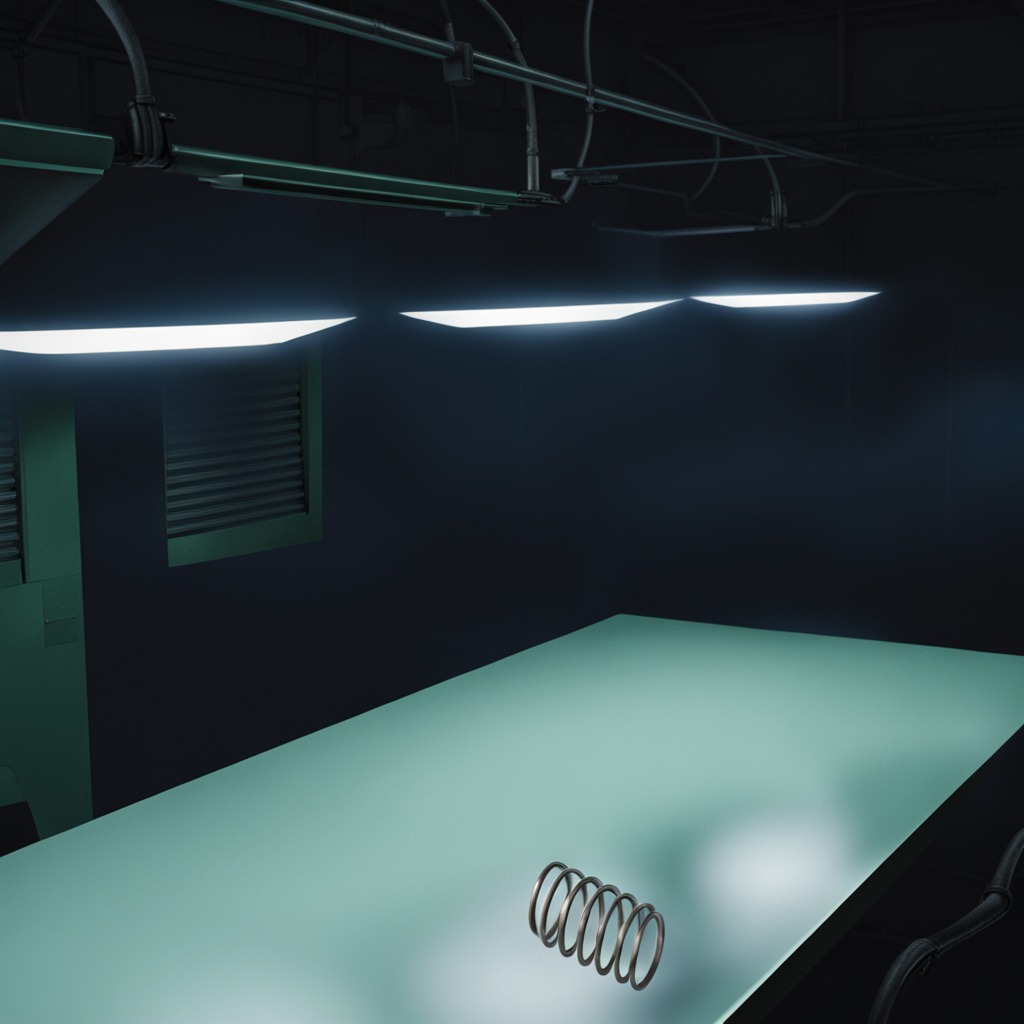
A coiled metal spring is lying on a clean empty table in a railway signal maintenance room lit by harsh overhead fluorescents.